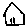
Label: house